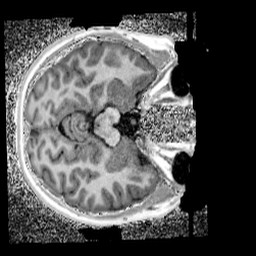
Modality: UNIT1_denoised
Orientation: axial
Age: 12
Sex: female
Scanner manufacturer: siemens
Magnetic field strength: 3 T
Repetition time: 4 s
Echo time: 0.00299 s